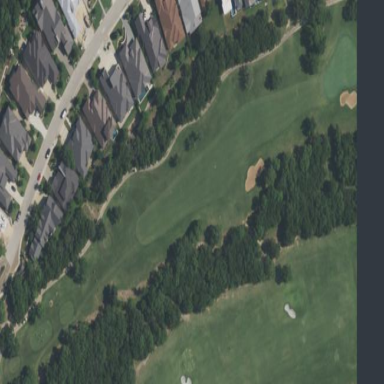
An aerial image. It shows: Area with grass used as rough in golf course.